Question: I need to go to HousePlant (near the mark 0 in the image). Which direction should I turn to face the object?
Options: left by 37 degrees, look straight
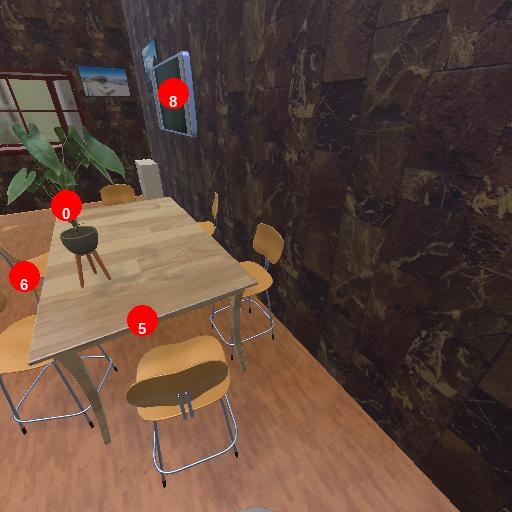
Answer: left by 37 degrees